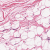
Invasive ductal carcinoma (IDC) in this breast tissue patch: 0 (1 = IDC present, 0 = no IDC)